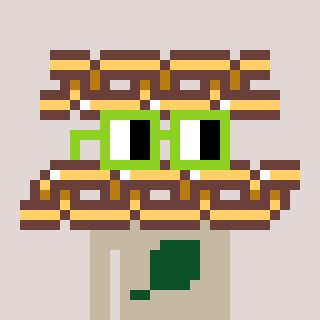
a pixel art character with square light green glasses, a chain-shaped head and a bege-colored body on a warm background